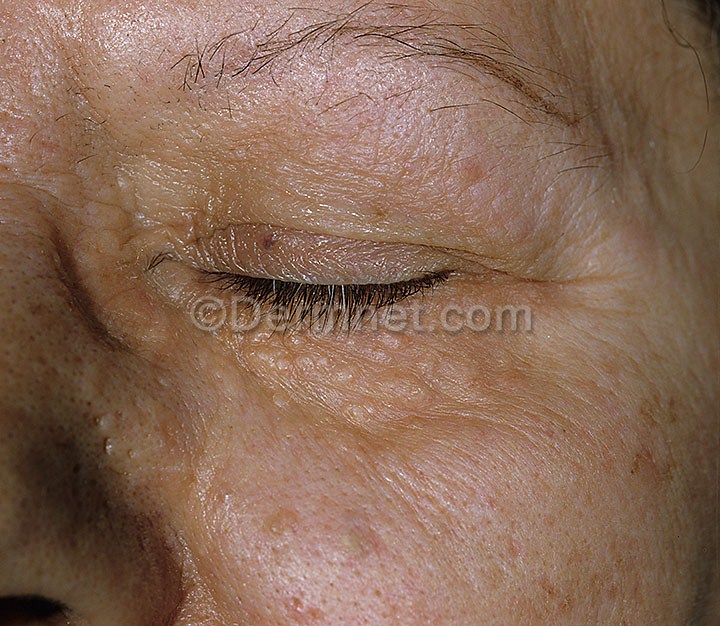
Disease: Seborrheic Keratoses and other Benign Tumors